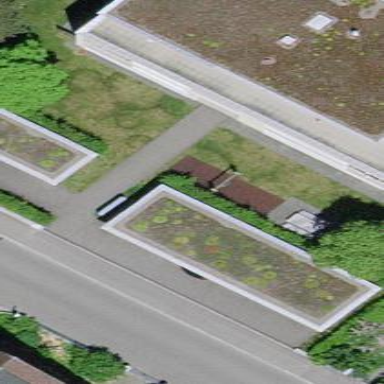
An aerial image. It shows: View of roof of building.